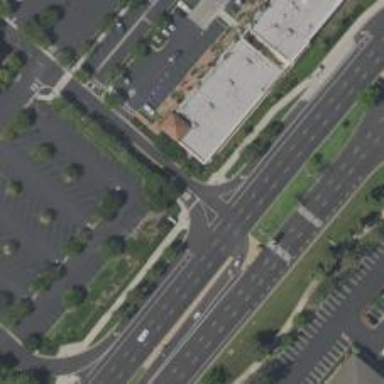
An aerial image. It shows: Primary link highway with asphalt surface.